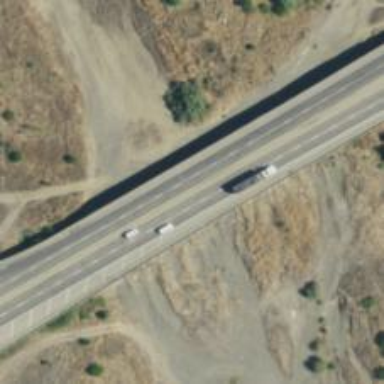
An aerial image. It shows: Trunk highway bridge with asphalt surface.